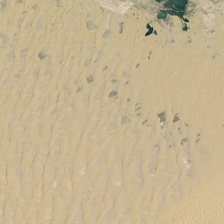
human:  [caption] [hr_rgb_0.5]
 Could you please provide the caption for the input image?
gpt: a pond is in a piece of yellow desert .

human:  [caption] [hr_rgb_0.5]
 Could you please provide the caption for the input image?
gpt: a pond is in a piece of yellow desert .

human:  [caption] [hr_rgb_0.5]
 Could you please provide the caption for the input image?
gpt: a pond is in a piece of yellow desert .

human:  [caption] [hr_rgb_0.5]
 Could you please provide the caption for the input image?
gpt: a pond is in a piece of yellow desert .

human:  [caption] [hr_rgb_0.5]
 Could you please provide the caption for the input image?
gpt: a pond is in a piece of yellow desert .